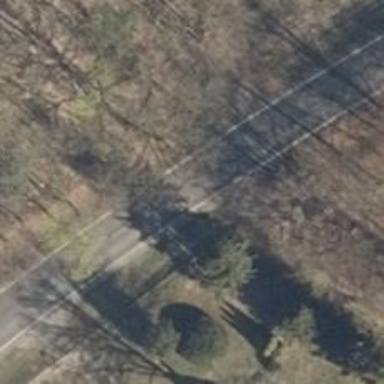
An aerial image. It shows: Secondary road with asphalt surface.